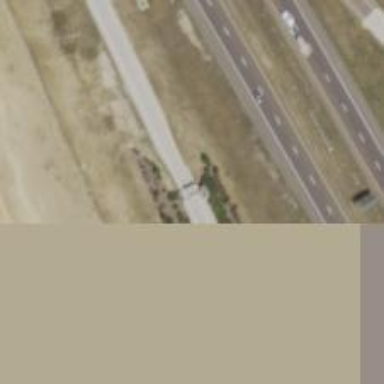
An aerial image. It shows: Toll gantry on the road.